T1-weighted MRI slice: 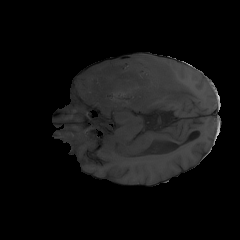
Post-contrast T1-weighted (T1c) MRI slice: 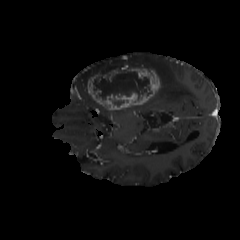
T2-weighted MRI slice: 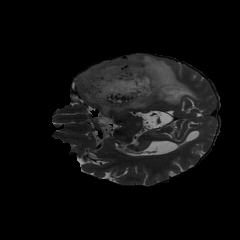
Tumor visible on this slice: yes